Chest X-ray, AP view. Patient: 58 years old, sex F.
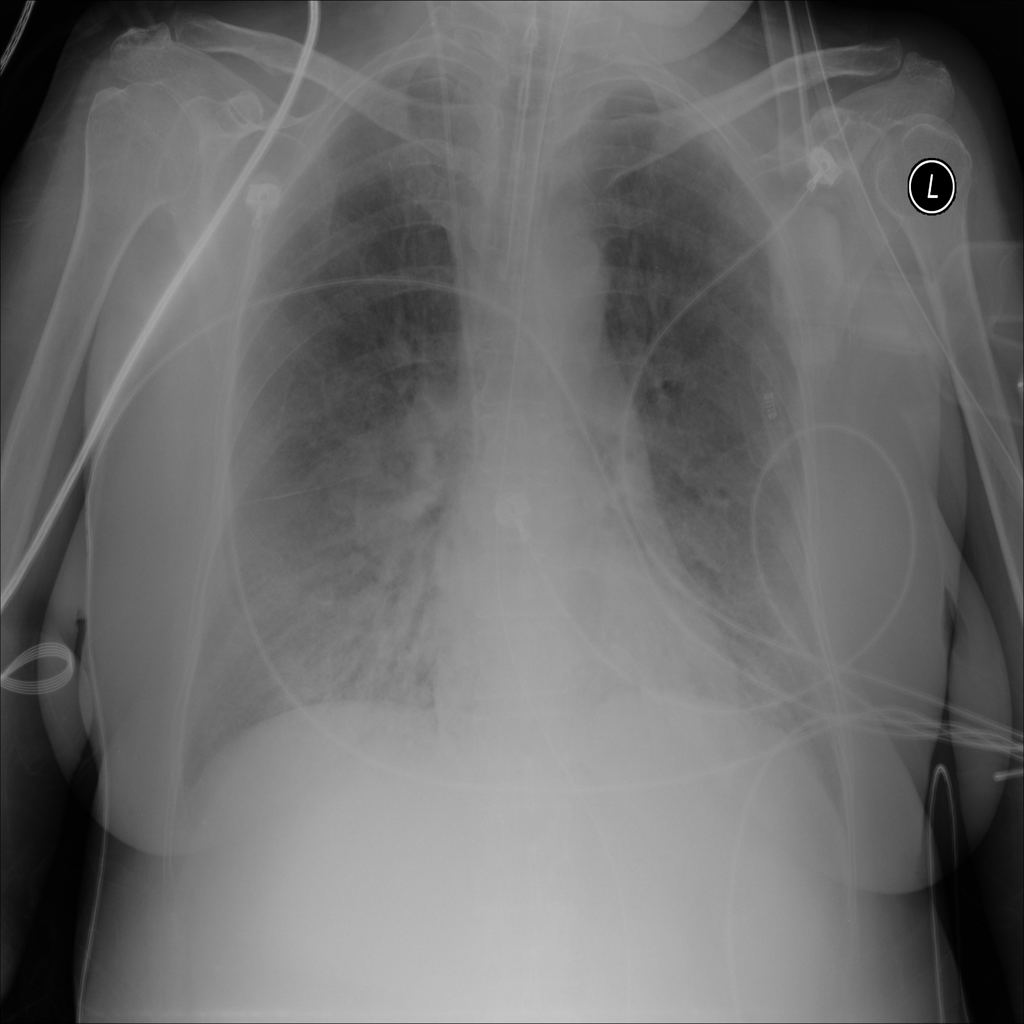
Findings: Consolidation, Infiltration